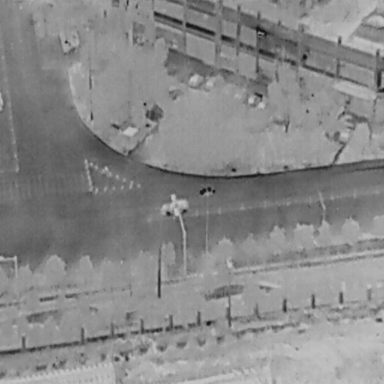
There are five Cars in the infrared image.